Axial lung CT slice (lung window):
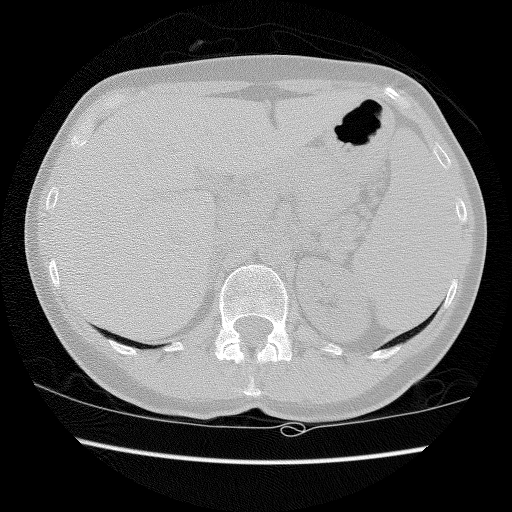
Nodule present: no